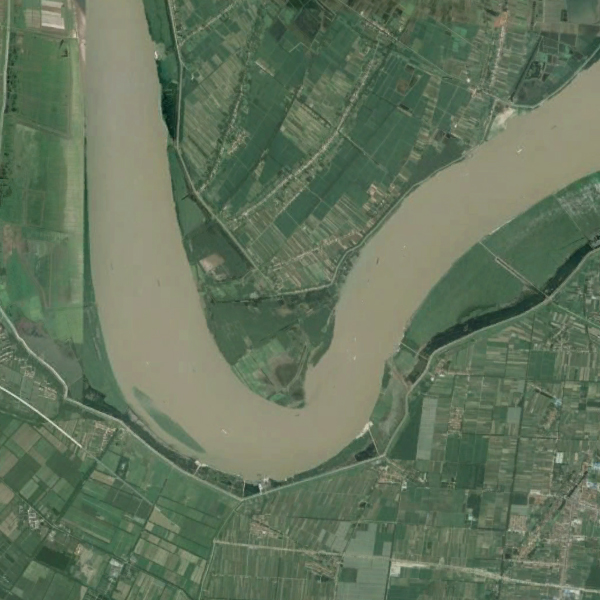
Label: River